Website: macys
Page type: billing-address
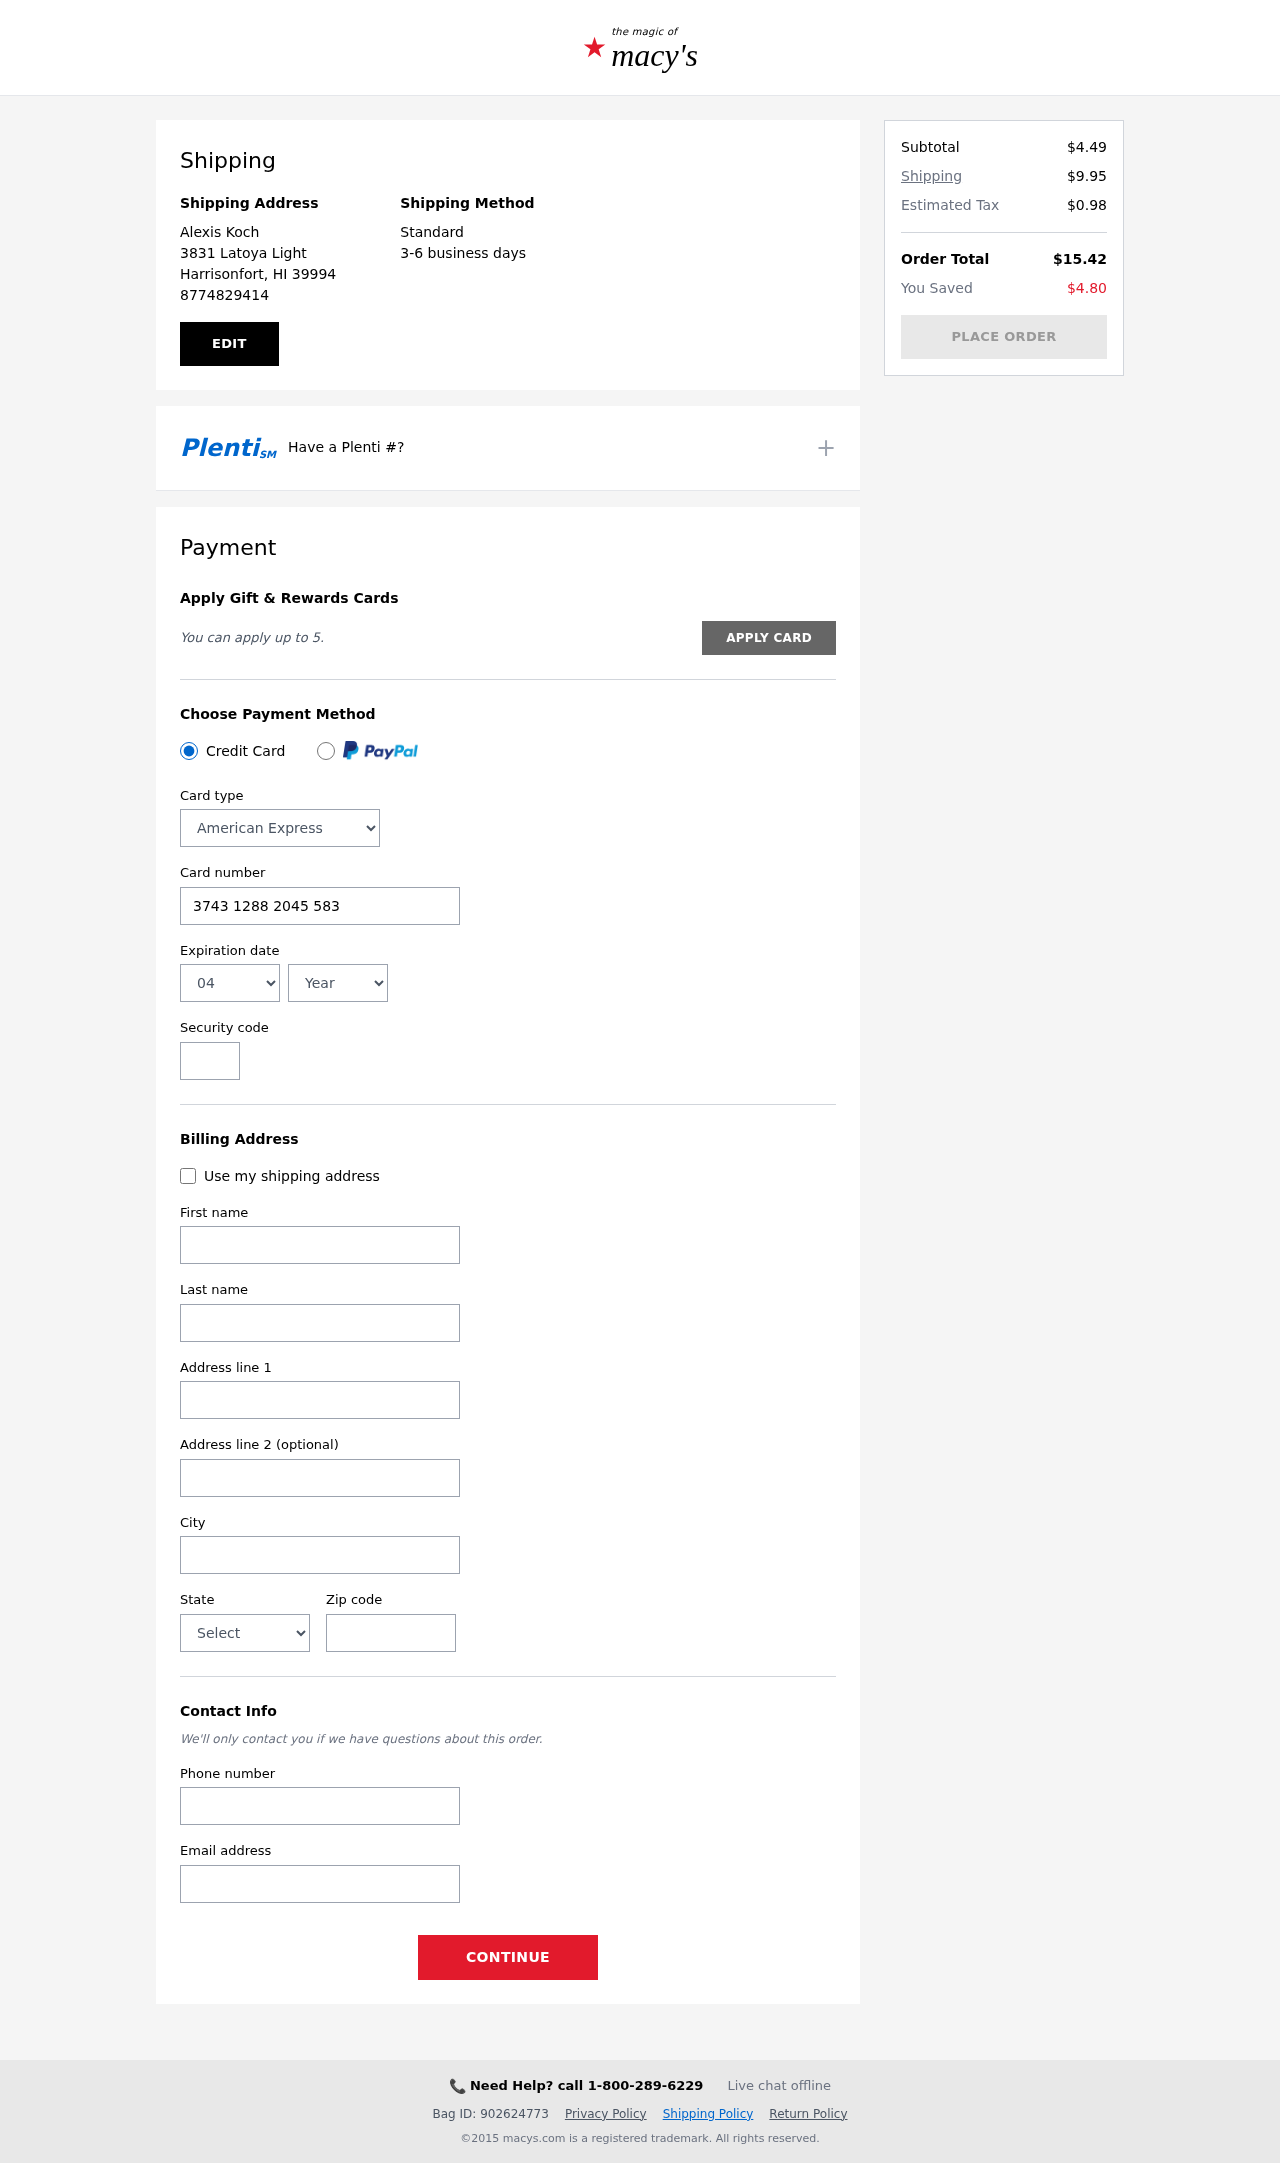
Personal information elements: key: PII_CARD_CVV
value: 5915
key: PII_CARD_EXPIRY_MONTH
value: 04
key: PII_CARD_EXPIRY_YEAR
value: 27
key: PII_CARD_NUMBER
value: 3743 1288 2045 583
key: PII_CARD_TYPE
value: American Express
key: PII_CITY
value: Harrisonfort
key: PII_CITY_STATE_ZIP
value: Harrisonfort, HI 39994
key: PII_EMAIL
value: alexiskoch@gmail.com
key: PII_FIRSTNAME
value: Alexis
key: PII_FULLNAME
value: Alexis Koch
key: PII_LASTNAME
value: Koch
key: PII_PHONE
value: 8774829414
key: PII_POSTCODE
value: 39994
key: PII_STATE
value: Hawaii
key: PII_STREET
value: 3831 Latoya Light
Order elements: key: ORDER_SUBTOTAL
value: $4.49
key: ORDER_SHIPPING_COST
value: $9.95
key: ORDER_TAX
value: $0.98
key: ORDER_TOTAL
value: $15.42
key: ORDER_SAVINGS
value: $4.80